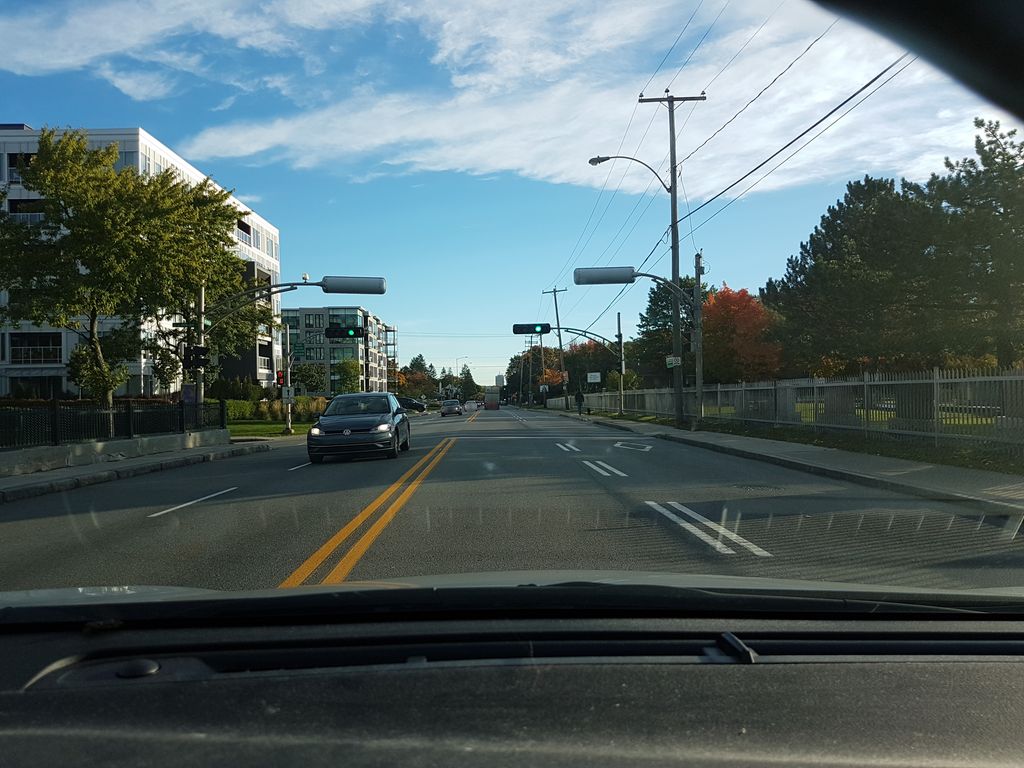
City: quebec_city